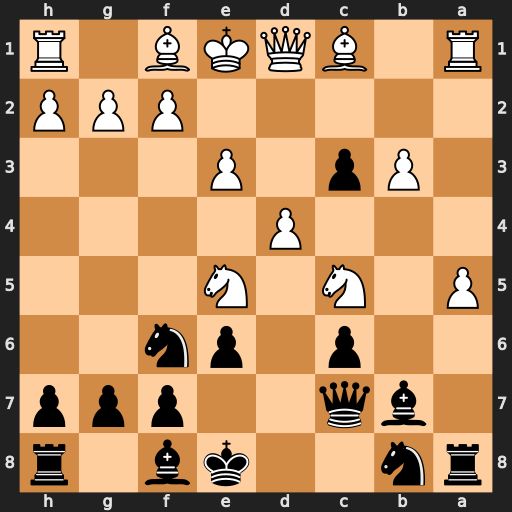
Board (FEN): rn2kb1r/1bq2ppp/2p1pn2/P1N1N3/3P4/1Pp1P3/5PPP/R1BQKB1R
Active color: b
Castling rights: KQkq
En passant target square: -
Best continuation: Bxc5 dxc5 Qxe5